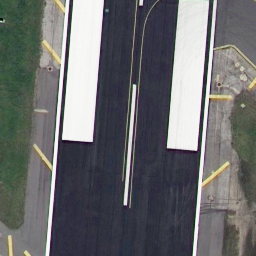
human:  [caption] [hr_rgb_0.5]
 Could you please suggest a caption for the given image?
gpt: There are some mark lines on the straight runway .

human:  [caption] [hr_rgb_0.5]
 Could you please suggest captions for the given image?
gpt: It is a straight runway with some mark lines on it .

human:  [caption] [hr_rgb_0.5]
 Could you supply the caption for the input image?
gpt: It is a straight runway with some white mark lines on it .

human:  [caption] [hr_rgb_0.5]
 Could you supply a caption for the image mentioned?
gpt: A straight runway with some mark lines on it .

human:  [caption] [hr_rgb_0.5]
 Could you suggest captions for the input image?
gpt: A straight runway with some white mark lines on it .